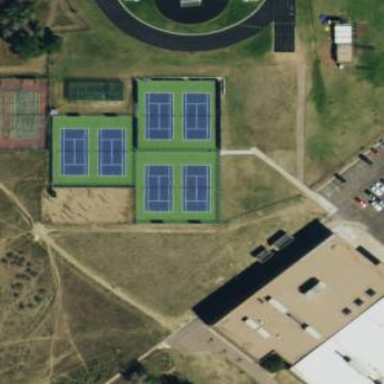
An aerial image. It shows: Tennis court in leisure pitch.